Interaction volume radius: 5 \u00c5
Interaction volume height: 25 \u00c5
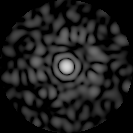
Disorder parameter: 0.8315